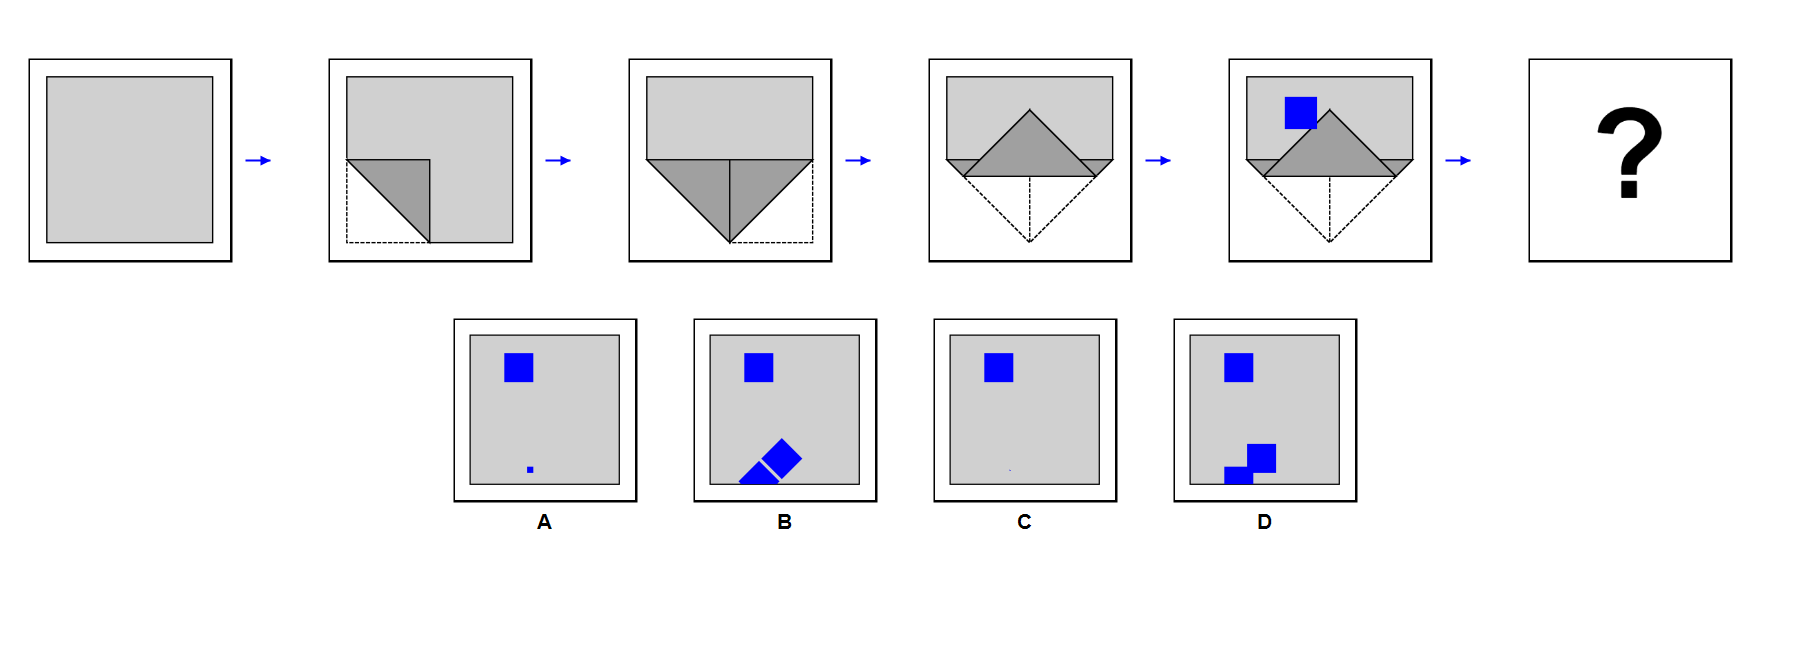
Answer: A